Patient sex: M
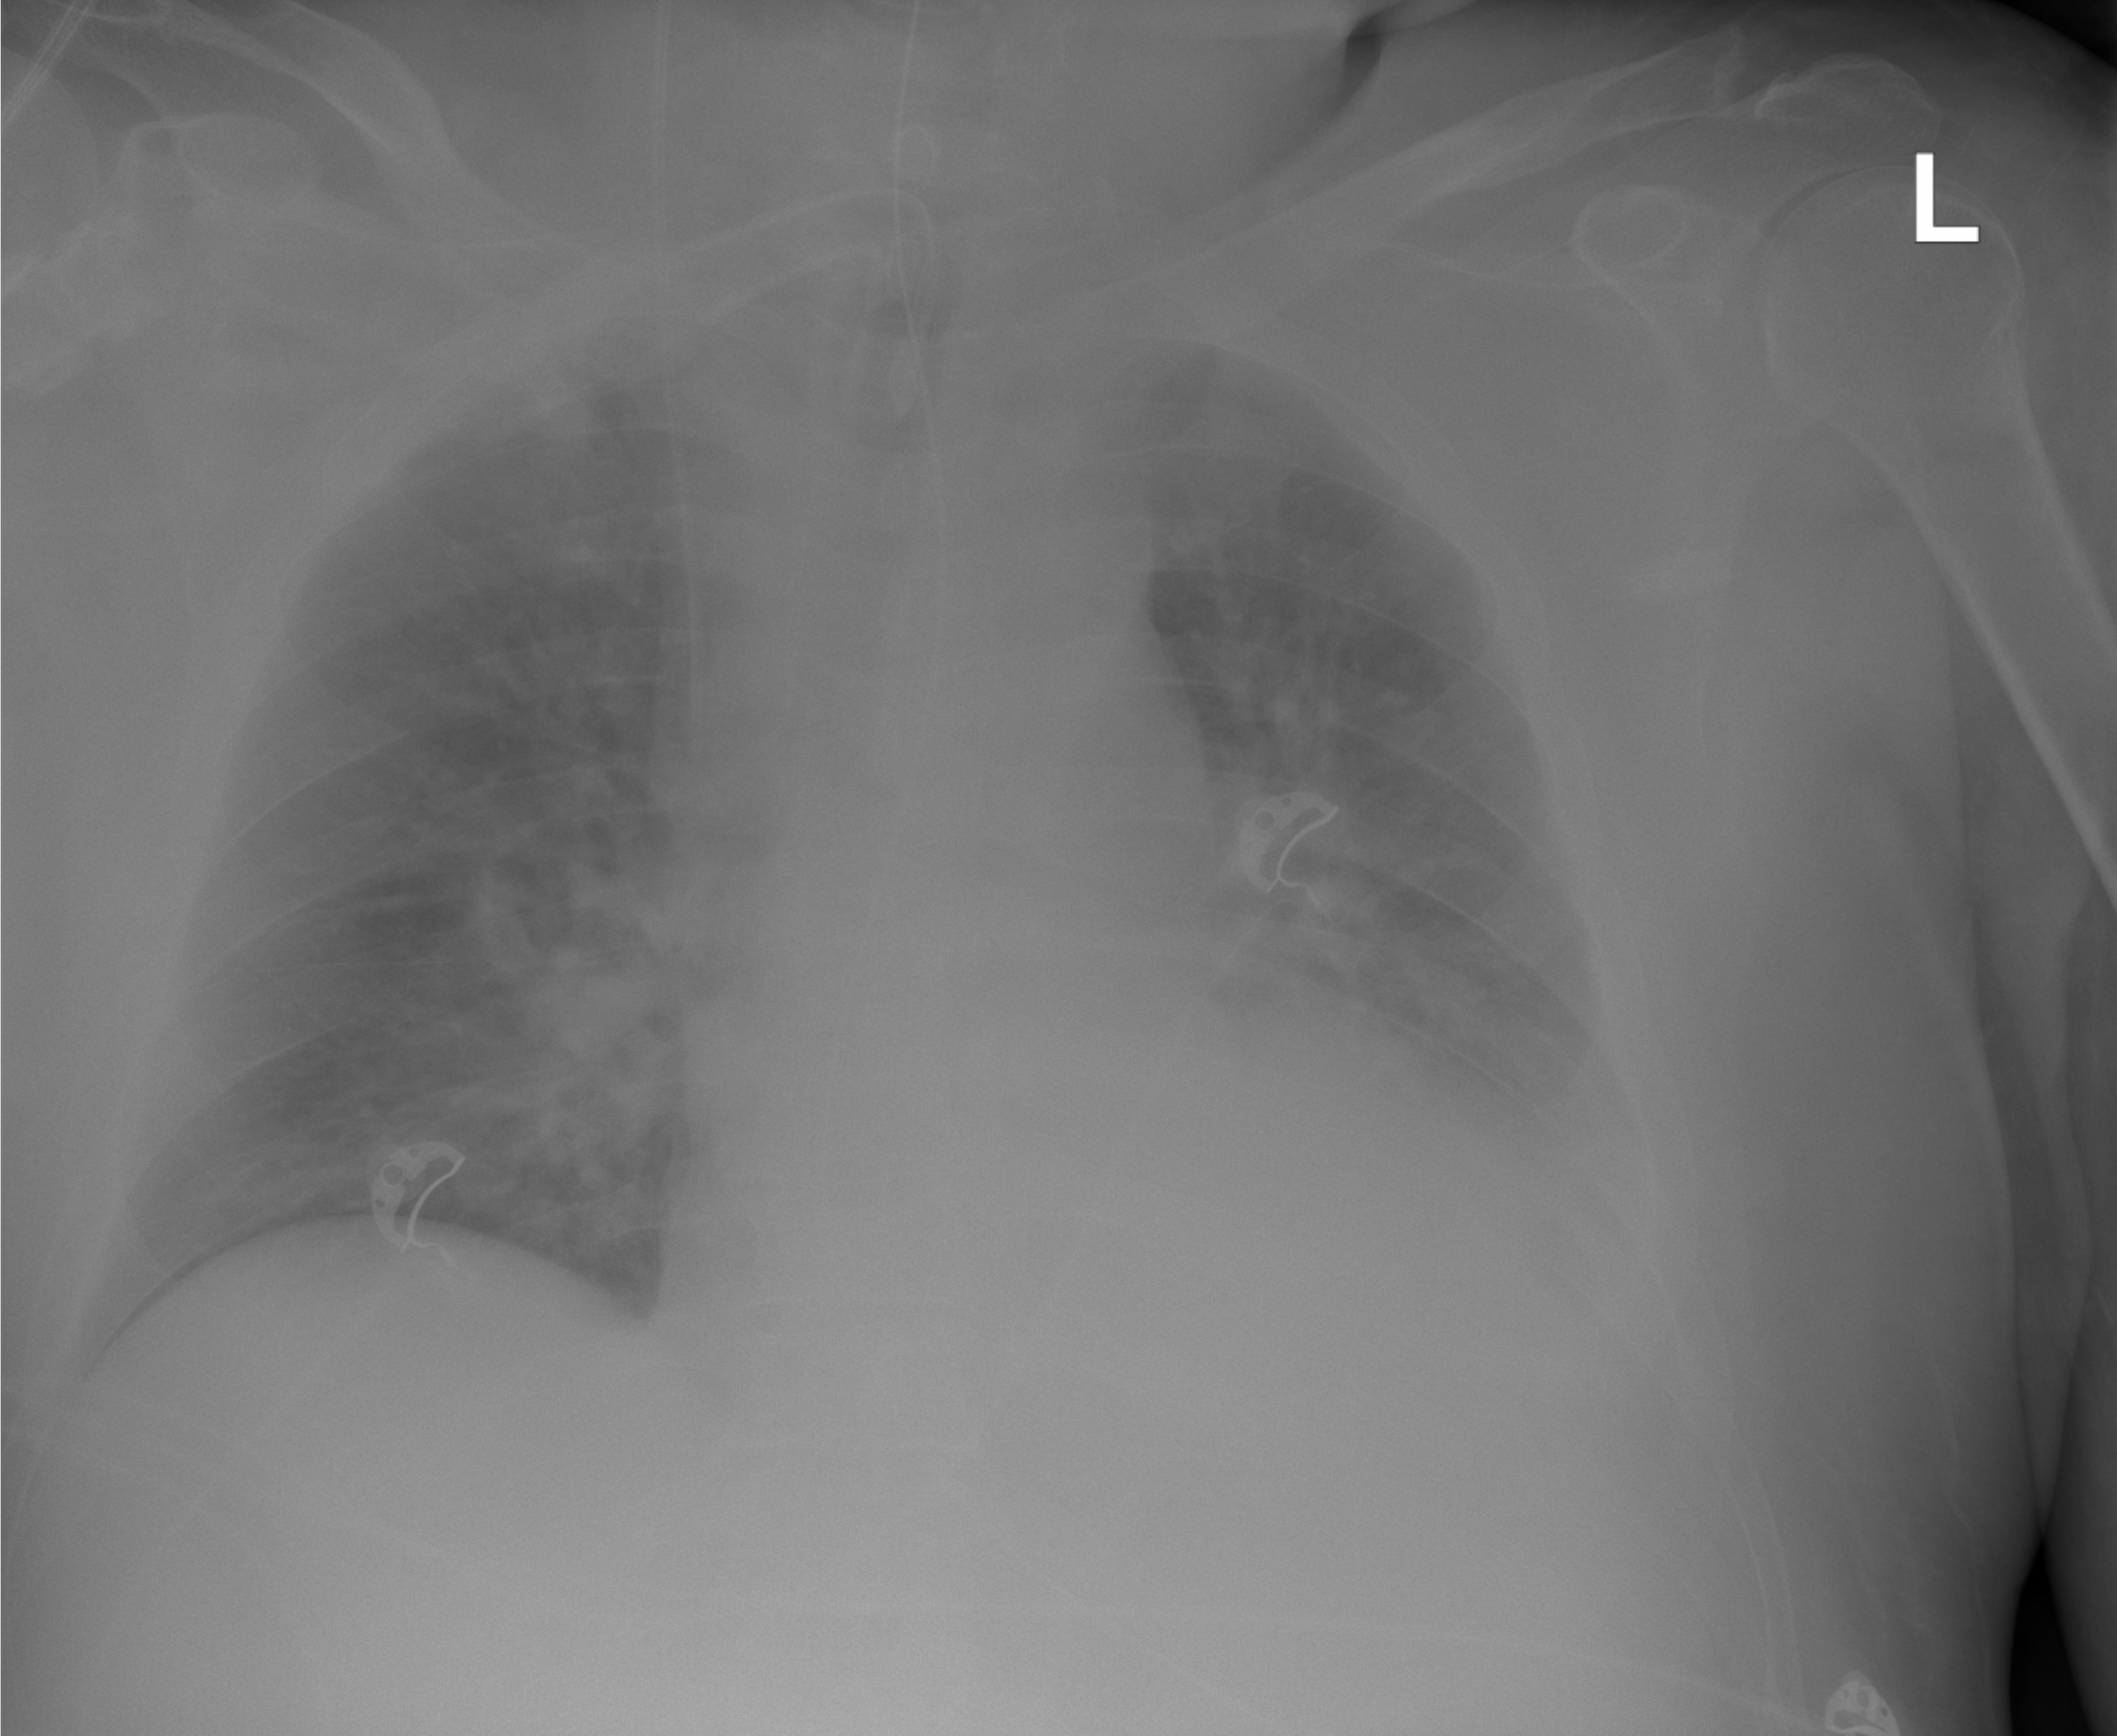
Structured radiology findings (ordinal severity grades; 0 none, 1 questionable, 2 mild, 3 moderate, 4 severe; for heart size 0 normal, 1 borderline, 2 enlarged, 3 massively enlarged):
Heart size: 2
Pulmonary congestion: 2
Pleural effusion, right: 0
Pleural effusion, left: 2
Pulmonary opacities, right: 0
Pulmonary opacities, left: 2
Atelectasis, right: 0
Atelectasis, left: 2